Question: I would like to create a actionbar, let it like gmail's actionbar.
In other words,
When the item is selected in listView, actionbar's logo will change to the Cancel button.
Does this have to custom actionbar's layout?

or , it is not a actionbar ,it's a Contextual Menus?
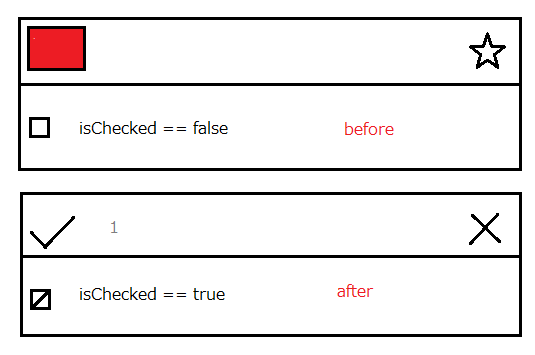
Answer: thanks @Selvin and @CommonsWare
it's a context-menu, 'ListView' or 'RecyclerView', and you can just call <URL>.
But in 'startActionMode()', it will not call 'onItemCheckedStateChanged',
you must implement a click listener from the adapter by yourself.